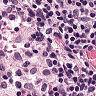
Metastatic tissue present: no